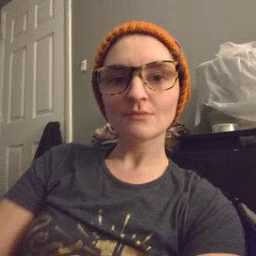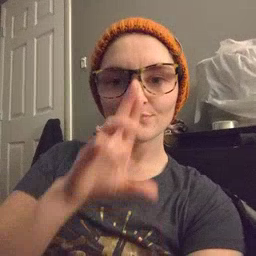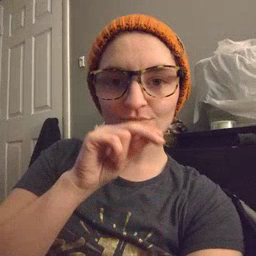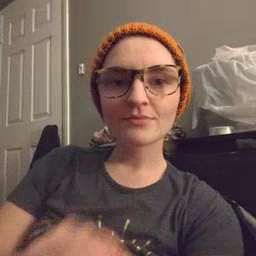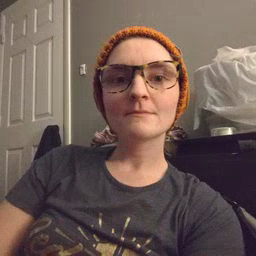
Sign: goose